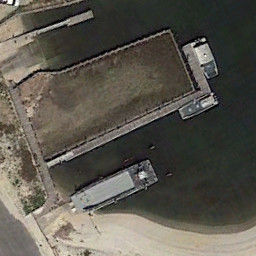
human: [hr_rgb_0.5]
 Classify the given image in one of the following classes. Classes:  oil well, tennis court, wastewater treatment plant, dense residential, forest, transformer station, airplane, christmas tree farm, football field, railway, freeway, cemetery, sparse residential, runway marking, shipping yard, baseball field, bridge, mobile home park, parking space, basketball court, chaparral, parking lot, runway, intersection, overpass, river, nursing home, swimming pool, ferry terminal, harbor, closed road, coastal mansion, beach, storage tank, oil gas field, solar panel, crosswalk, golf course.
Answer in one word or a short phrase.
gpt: ferry terminal